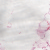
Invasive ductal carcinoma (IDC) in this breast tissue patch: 0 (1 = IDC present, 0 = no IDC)